Field crop: maize
Growth stage: 2
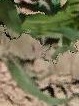
Species: maize